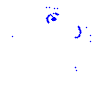
Particle: kaon